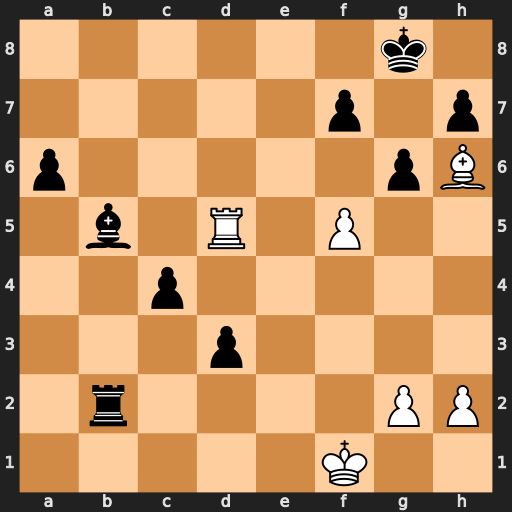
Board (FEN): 6k1/5p1p/p5pB/1b1R1P2/2p5/3p4/1r4PP/5K2
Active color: w
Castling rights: -
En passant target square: -
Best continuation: Rd8+ Be8 Rxe8#